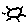
Label: sun